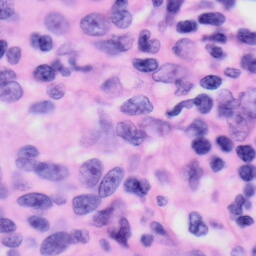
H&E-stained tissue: Skin